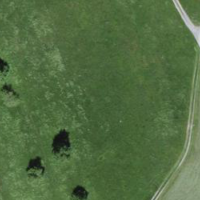
EUNIS habitat code: 52
Species observed at this site:
Plantago lanceolata